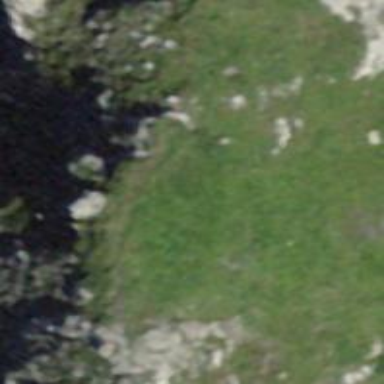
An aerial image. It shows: Cliff in nature.